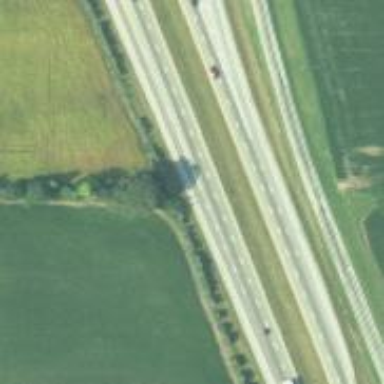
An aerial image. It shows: Motorway link.